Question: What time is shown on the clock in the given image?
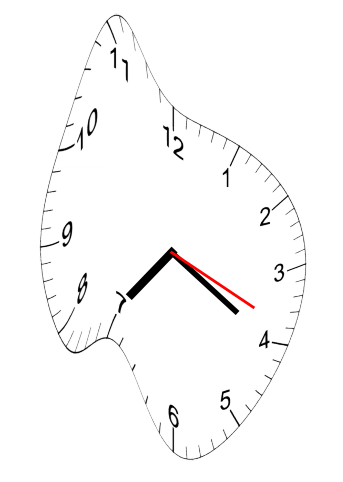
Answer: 07:20:19